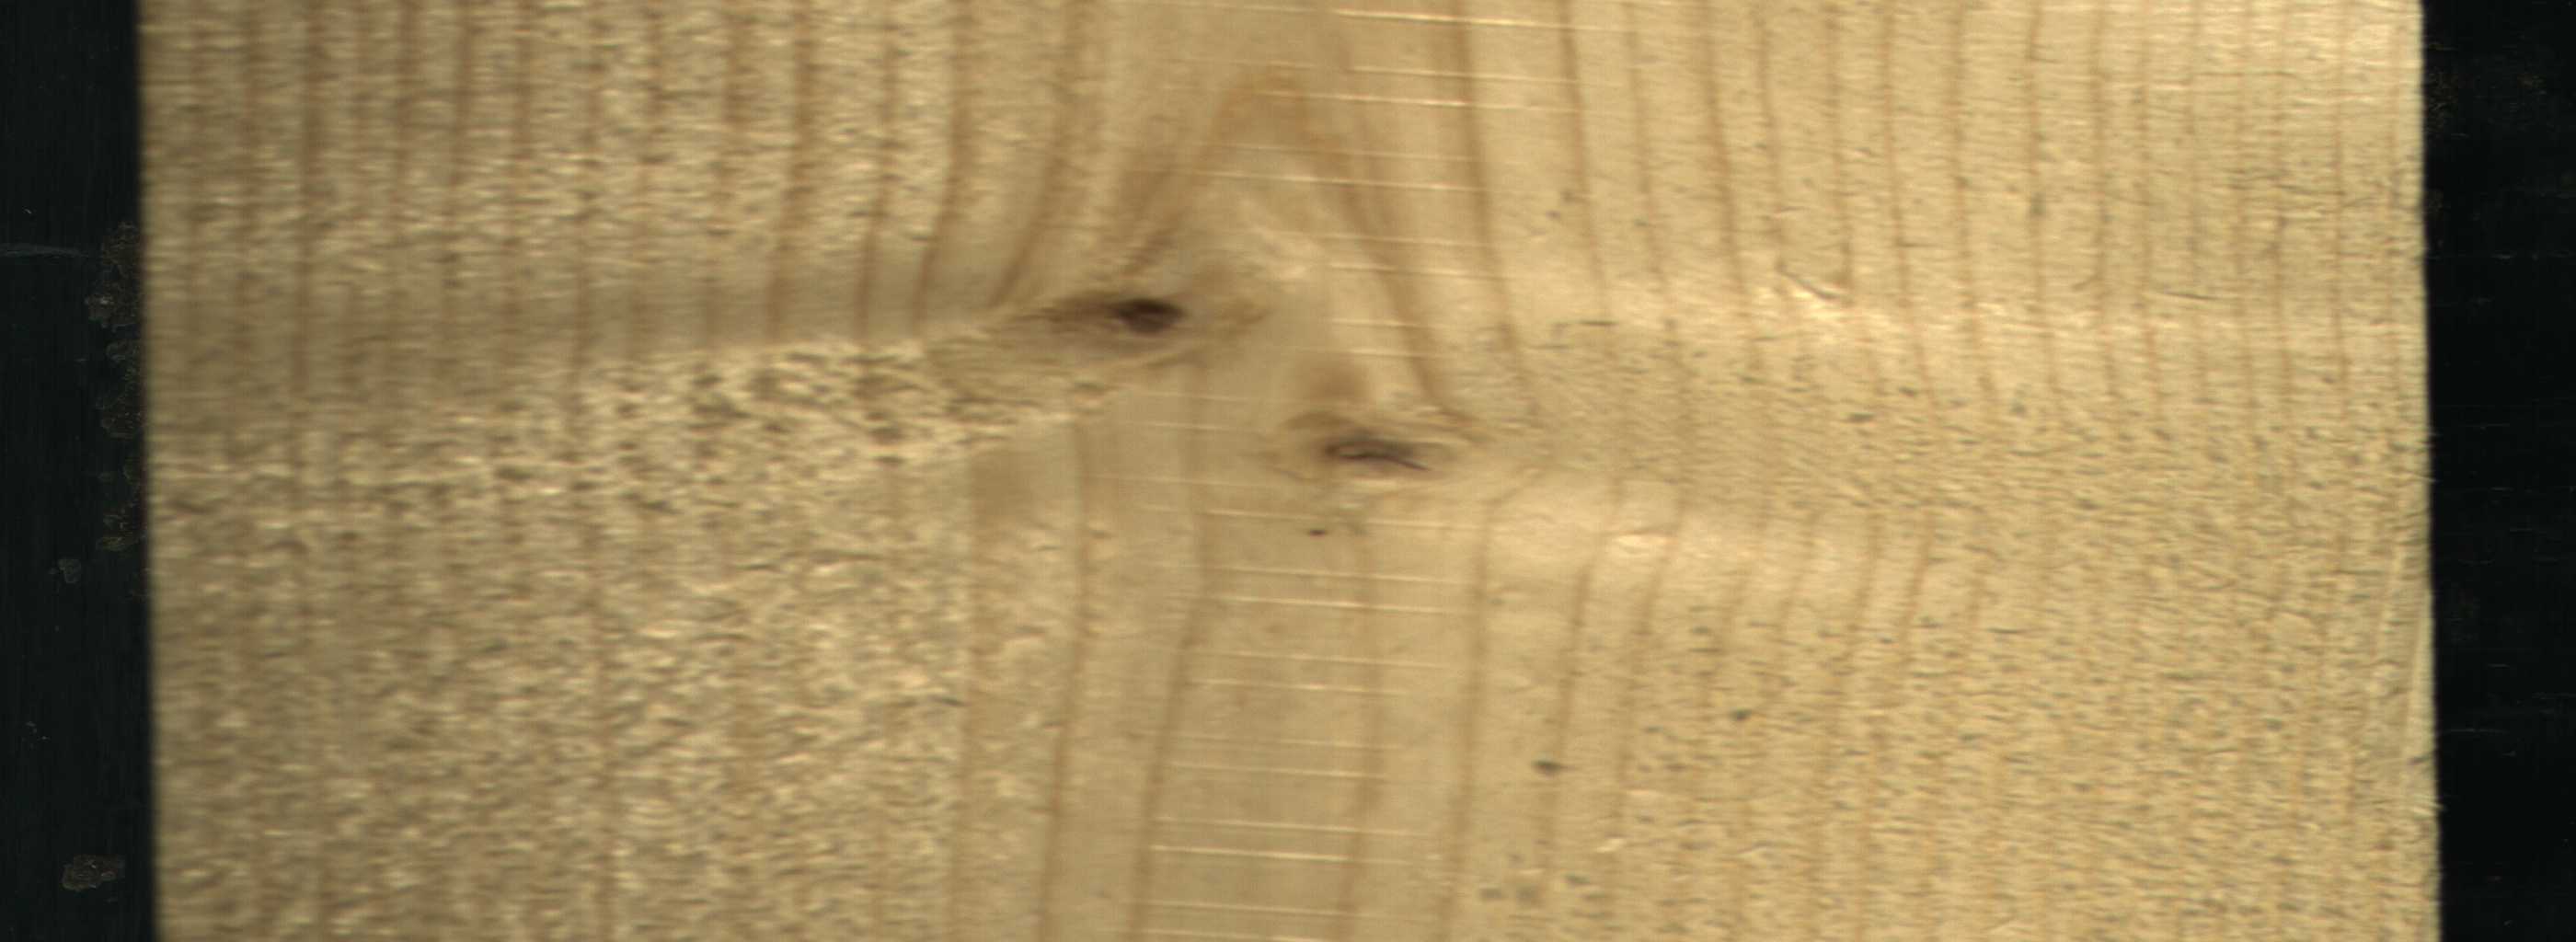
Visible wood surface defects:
Live_Knot
Live_Knot